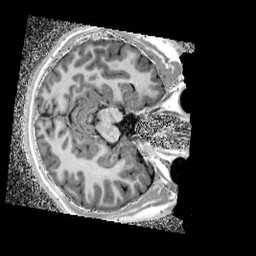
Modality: UNIT1_denoised
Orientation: axial
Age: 13
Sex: male
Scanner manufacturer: siemens
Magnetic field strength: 3 T
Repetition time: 4 s
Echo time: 0.00299 s